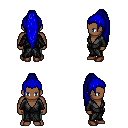
a pixel art fantasy rpg character, male body template, human, dark skin, gray robe, teal pants, blue extra-long topknot hairstyle, brown shoes, four views (front, back, left, right), 2x2 character sprite sheet, small pixel art, hard edges, no anti-aliasing